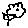
Label: flower